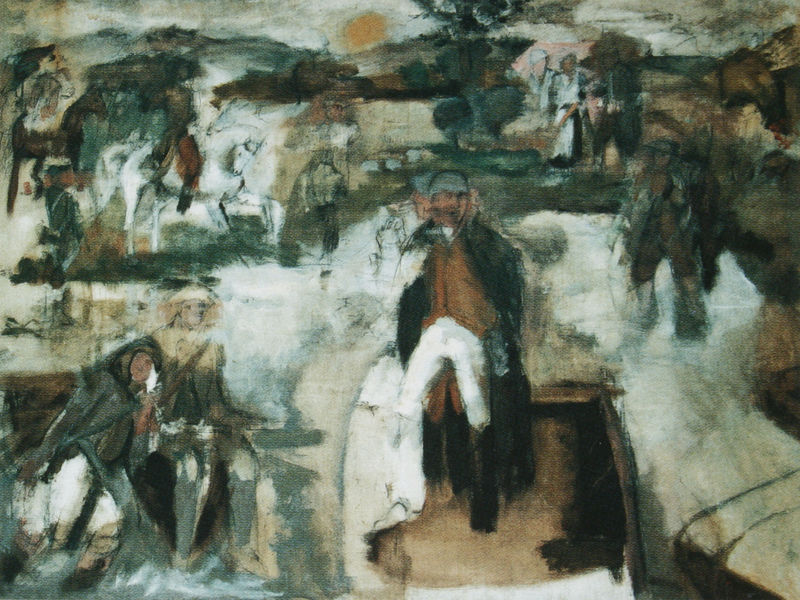
Titel: Washington Crossing the Delaware
Künstler: Larry Rivers
Standort: New York (New York)
Institution: The Museum of Modern Art
Schlagwörter: baum, dunkel, himmel, mann, weiß, gelb, grün, landschaft, menschen, ocker, braun, frau, grau, hell, hintergrund, männer, orange, schwarz, gras, rot, schnee, weg, beige, malerei, hose, jacke, kappe, mütze, mensch, horizont, natur, sonne, personen, england, bauern, boot, pferd, pferde, reiter, schiff, studie, fischer, abstrakt, winter, krieg, soldaten, white, woman, weste, unscharf, uniformen, stiefel, verschwommen, graugrün, ross, man, sun, pants, rennbahn, jockeys, horse, reitstiefel, bbrau, pferdennen